Question: I am trying to make a registration system for the iphone. Everything works fine and the server return the message after it checks if the user already exist. The only problem is that the alert view is not shown when the string returned is equal to this one:
This is the code:
PHP
'''
//other stuff here
//verify if user already in database
$verify = "SELECT userid
FROM user
WHERE userid=:user LIMIT 1;";
$verifyQry = $db_conn->prepare($verify);
$verifyQry->bindParam(':user', $user);
$verifyQry->execute();
$userExists = $verifyQry->fetch();
//if user not in the database, add!
if (!$userExists) {
$insert = 'INSERT INTO user('userid','password') VALUES (:user,:password)';
$qry = $db_conn->prepare($insert);
$qry->bindParam(':user', $user);
$qry->bindParam(':password', $pass);
$qry->execute();
$message = "success";
}else{
$message = "userExist";
}
echo utf8_encode($message);
'''
XCODE
'''
-(void)signUpWithUsername:(NSString *)username andWithPassword:(NSString *)password{
//NSString *token = [[NSUserDefaults standardUserDefaults]
// objectForKey:@"tokenId"];
dispatch_async(kBgQueue, ^{
NSString *rawStr = [NSString stringWithFormat:@"username=%@&password=%@", username,
password];
NSData *data = [rawStr dataUsingEncoding:NSUTF8StringEncoding];
NSURL *url = [NSURL URLWithString:@"http://www.myserver.com/api/registerUser.php"];
NSMutableURLRequest *request = [NSMutableURLRequest requestWithURL:url];
[request setHTTPMethod:@"POST"];
[request setHTTPBody:data];
NSURLResponse *response;
NSError *err;
NSData *responseData = [NSURLConnection sendSynchronousRequest:request returningResponse:&response error:&err];
NSString *responseString = [NSString stringWithUTF8String:[responseData bytes]];
NSLog(@"%@", responseString);// I GOT THIS STRING FROM THE SERVER I
if ([responseString isEqualToString: @"userExist"]) {
UIAlertView *userExistAlert = [[UIAlertView alloc]initWithTitle:@"User Exist" message:@"A user with this email address has already sign up. Did you forgot your password" delegate:self cancelButtonTitle:@"cancel" otherButtonTitles:@"retrive password", nil];
[userExistAlert show];
}else{
}
[self dismissViewControllerAnimated:YES completion:nil]; // Dismiss the viewController upon success
});
}
'''
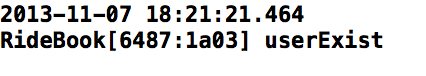
Answer: The problem was that the alertView was not shown but I was able to check if the string retuned from the server was equal to the "userExist". I fixed it using:
'''
- (void)performSelectorOnMainThread:(SEL)aSelector withObject:(id)arg waitUntilDone:(BOOL)wait
'''
This is the code which now shows the alert view if the user already exist:
'''
-(void)signUpWithUsername:(NSString *)username andWithPassword:(NSString *)password{
dispatch_async(dispatch_get_global_queue(DISPATCH_QUEUE_PRIORITY_DEFAULT, 0), ^{
NSString *rawStr = [NSString stringWithFormat:@"username=%@&password=%@", username,
password];
NSData *data = [rawStr dataUsingEncoding:NSUTF8StringEncoding];
NSURL *url = [NSURL URLWithString:@"http://www.myserver.com/api/registerUser.php"];
NSMutableURLRequest *request = [NSMutableURLRequest requestWithURL:url];
[request setHTTPMethod:@"POST"];
[request setHTTPBody:data];
NSURLResponse *response;
NSError *err;
NSData *responseData = [NSURLConnection sendSynchronousRequest:request returningResponse:&response error:&err];
NSString *responseString = [[NSString alloc] initWithData:responseData encoding:NSUTF8StringEncoding];
responseString = [responseString stringByTrimmingCharactersInSet:[NSCharacterSet whitespaceAndNewlineCharacterSet]];
NSLog(@"response string from server: '%@'", responseString);
NSString *userExist = @"userExist";
[userExist dataUsingEncoding:NSUTF8StringEncoding];
if ([responseString isEqualToString: userExist]) {
[self performSelectorOnMainThread:@selector(showAlertView)
withObject:responseString waitUntilDone:YES];
}else{
NSLog(@"User doesn't exist");
}
});
}
-(void)showAlertView{
UIAlertView *alert = [[UIAlertView alloc]initWithTitle:@"User exiat" message:@"user exist" delegate:self cancelButtonTitle:@"cancel" otherButtonTitles:nil, nil ];
[alert show];
}
'''